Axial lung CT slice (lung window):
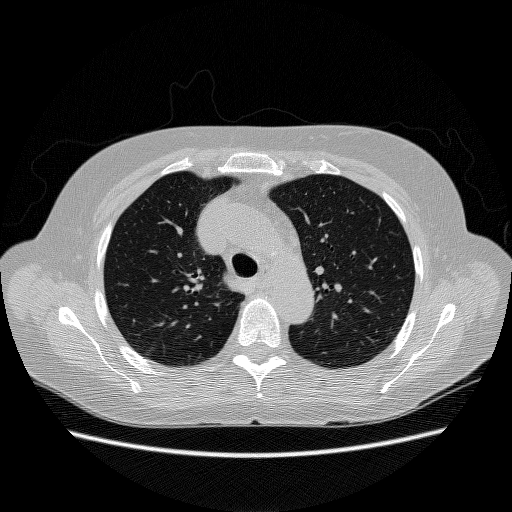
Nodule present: no